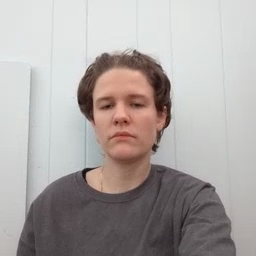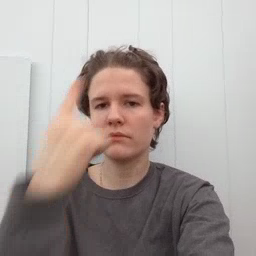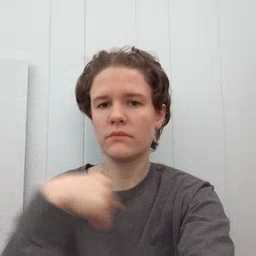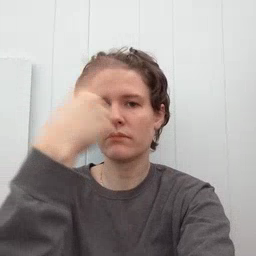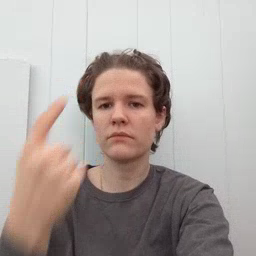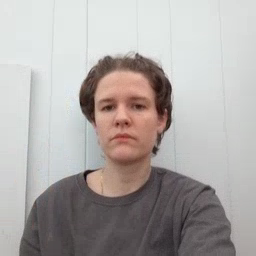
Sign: face